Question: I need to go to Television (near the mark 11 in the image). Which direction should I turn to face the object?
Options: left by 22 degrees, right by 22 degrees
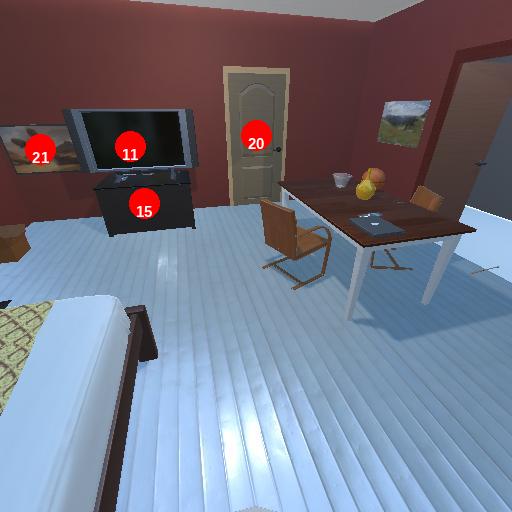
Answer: left by 22 degrees